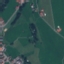
Label: Pasture